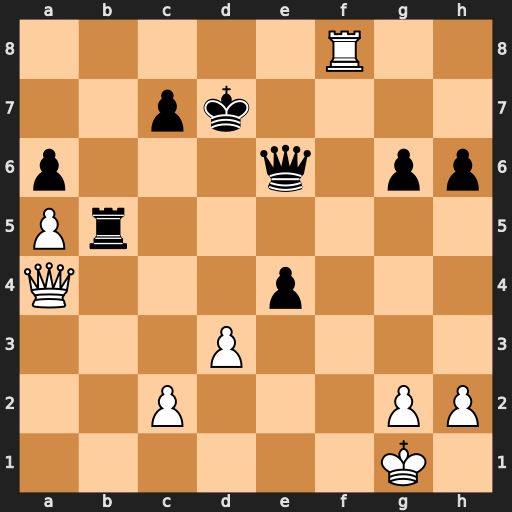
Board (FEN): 5R2/2pk4/p3q1pp/Pr6/Q3p3/3P4/2P3PP/6K1
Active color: w
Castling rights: -
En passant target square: -
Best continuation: c4 Qd6 cxb5